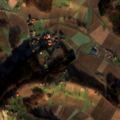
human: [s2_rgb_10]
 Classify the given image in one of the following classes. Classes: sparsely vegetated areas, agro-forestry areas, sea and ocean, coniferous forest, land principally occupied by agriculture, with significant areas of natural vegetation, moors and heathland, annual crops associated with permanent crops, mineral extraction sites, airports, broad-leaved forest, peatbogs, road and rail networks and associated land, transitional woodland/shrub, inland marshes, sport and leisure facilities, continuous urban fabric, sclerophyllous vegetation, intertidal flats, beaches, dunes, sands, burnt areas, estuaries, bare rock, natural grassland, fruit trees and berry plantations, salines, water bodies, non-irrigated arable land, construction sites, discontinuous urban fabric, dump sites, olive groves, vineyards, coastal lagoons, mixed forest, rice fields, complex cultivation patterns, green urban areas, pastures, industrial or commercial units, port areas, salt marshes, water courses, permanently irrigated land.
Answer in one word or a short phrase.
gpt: non-irrigated arable land, complex cultivation patterns, land principally occupied by agriculture, with significant areas of natural vegetation, broad-leaved forest